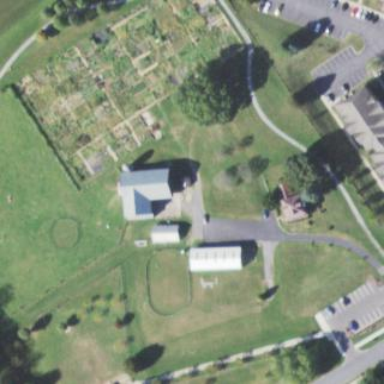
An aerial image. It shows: Fence surrounding allotments.